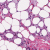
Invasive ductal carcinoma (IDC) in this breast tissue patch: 0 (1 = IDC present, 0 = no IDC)